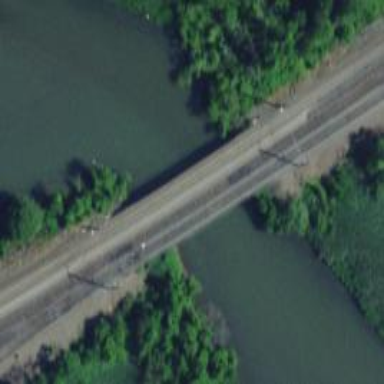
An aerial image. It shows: Bridge over railway with electrified contact lines.